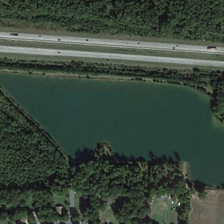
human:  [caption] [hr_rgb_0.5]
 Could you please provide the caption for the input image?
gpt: many green trees are around a pond near a road .

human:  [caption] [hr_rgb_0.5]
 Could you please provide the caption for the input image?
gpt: many green trees are around a pond near a road .

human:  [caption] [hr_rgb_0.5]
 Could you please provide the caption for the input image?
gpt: many green trees are around a pond near a road .

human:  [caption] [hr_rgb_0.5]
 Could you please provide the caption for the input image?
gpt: many green trees are around a pond near a road .

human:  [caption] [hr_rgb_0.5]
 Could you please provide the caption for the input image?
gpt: many green trees are around a pond near a road .